Interaction volume radius: 5 \u00c5
Interaction volume height: 10 \u00c5
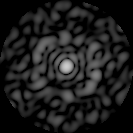
Disorder parameter: 0.7999